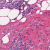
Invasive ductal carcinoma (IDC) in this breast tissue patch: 0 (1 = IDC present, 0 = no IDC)